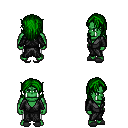
a pixel art fantasy rpg character, male body template, orc, green skin, gray robe, white pants, green long hairstyle, gray slippers, four views (front, back, left, right), 2x2 character sprite sheet, small pixel art, hard edges, no anti-aliasing